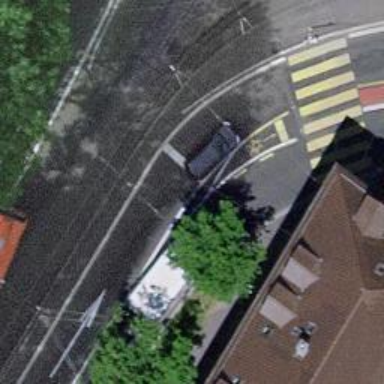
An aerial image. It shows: Road with traffic signals.